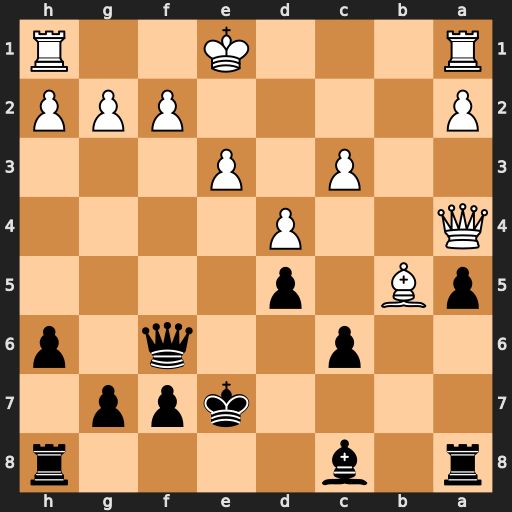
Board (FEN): r1b4r/4kpp1/2p2q1p/pB1p4/Q2P4/2P1P3/P4PPP/R3K2R
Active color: b
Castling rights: KQ
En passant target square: -
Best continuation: cxb5